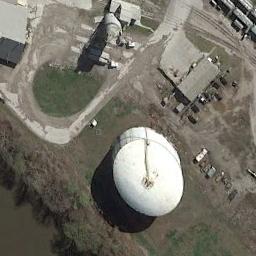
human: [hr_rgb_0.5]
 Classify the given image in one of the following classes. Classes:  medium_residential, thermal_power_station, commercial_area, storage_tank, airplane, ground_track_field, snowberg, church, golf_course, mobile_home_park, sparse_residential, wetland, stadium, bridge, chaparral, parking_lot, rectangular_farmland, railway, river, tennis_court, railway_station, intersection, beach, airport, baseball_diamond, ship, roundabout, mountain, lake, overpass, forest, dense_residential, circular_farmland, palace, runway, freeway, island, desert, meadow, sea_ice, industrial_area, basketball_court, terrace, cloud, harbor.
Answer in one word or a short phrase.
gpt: storage_tank